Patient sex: M
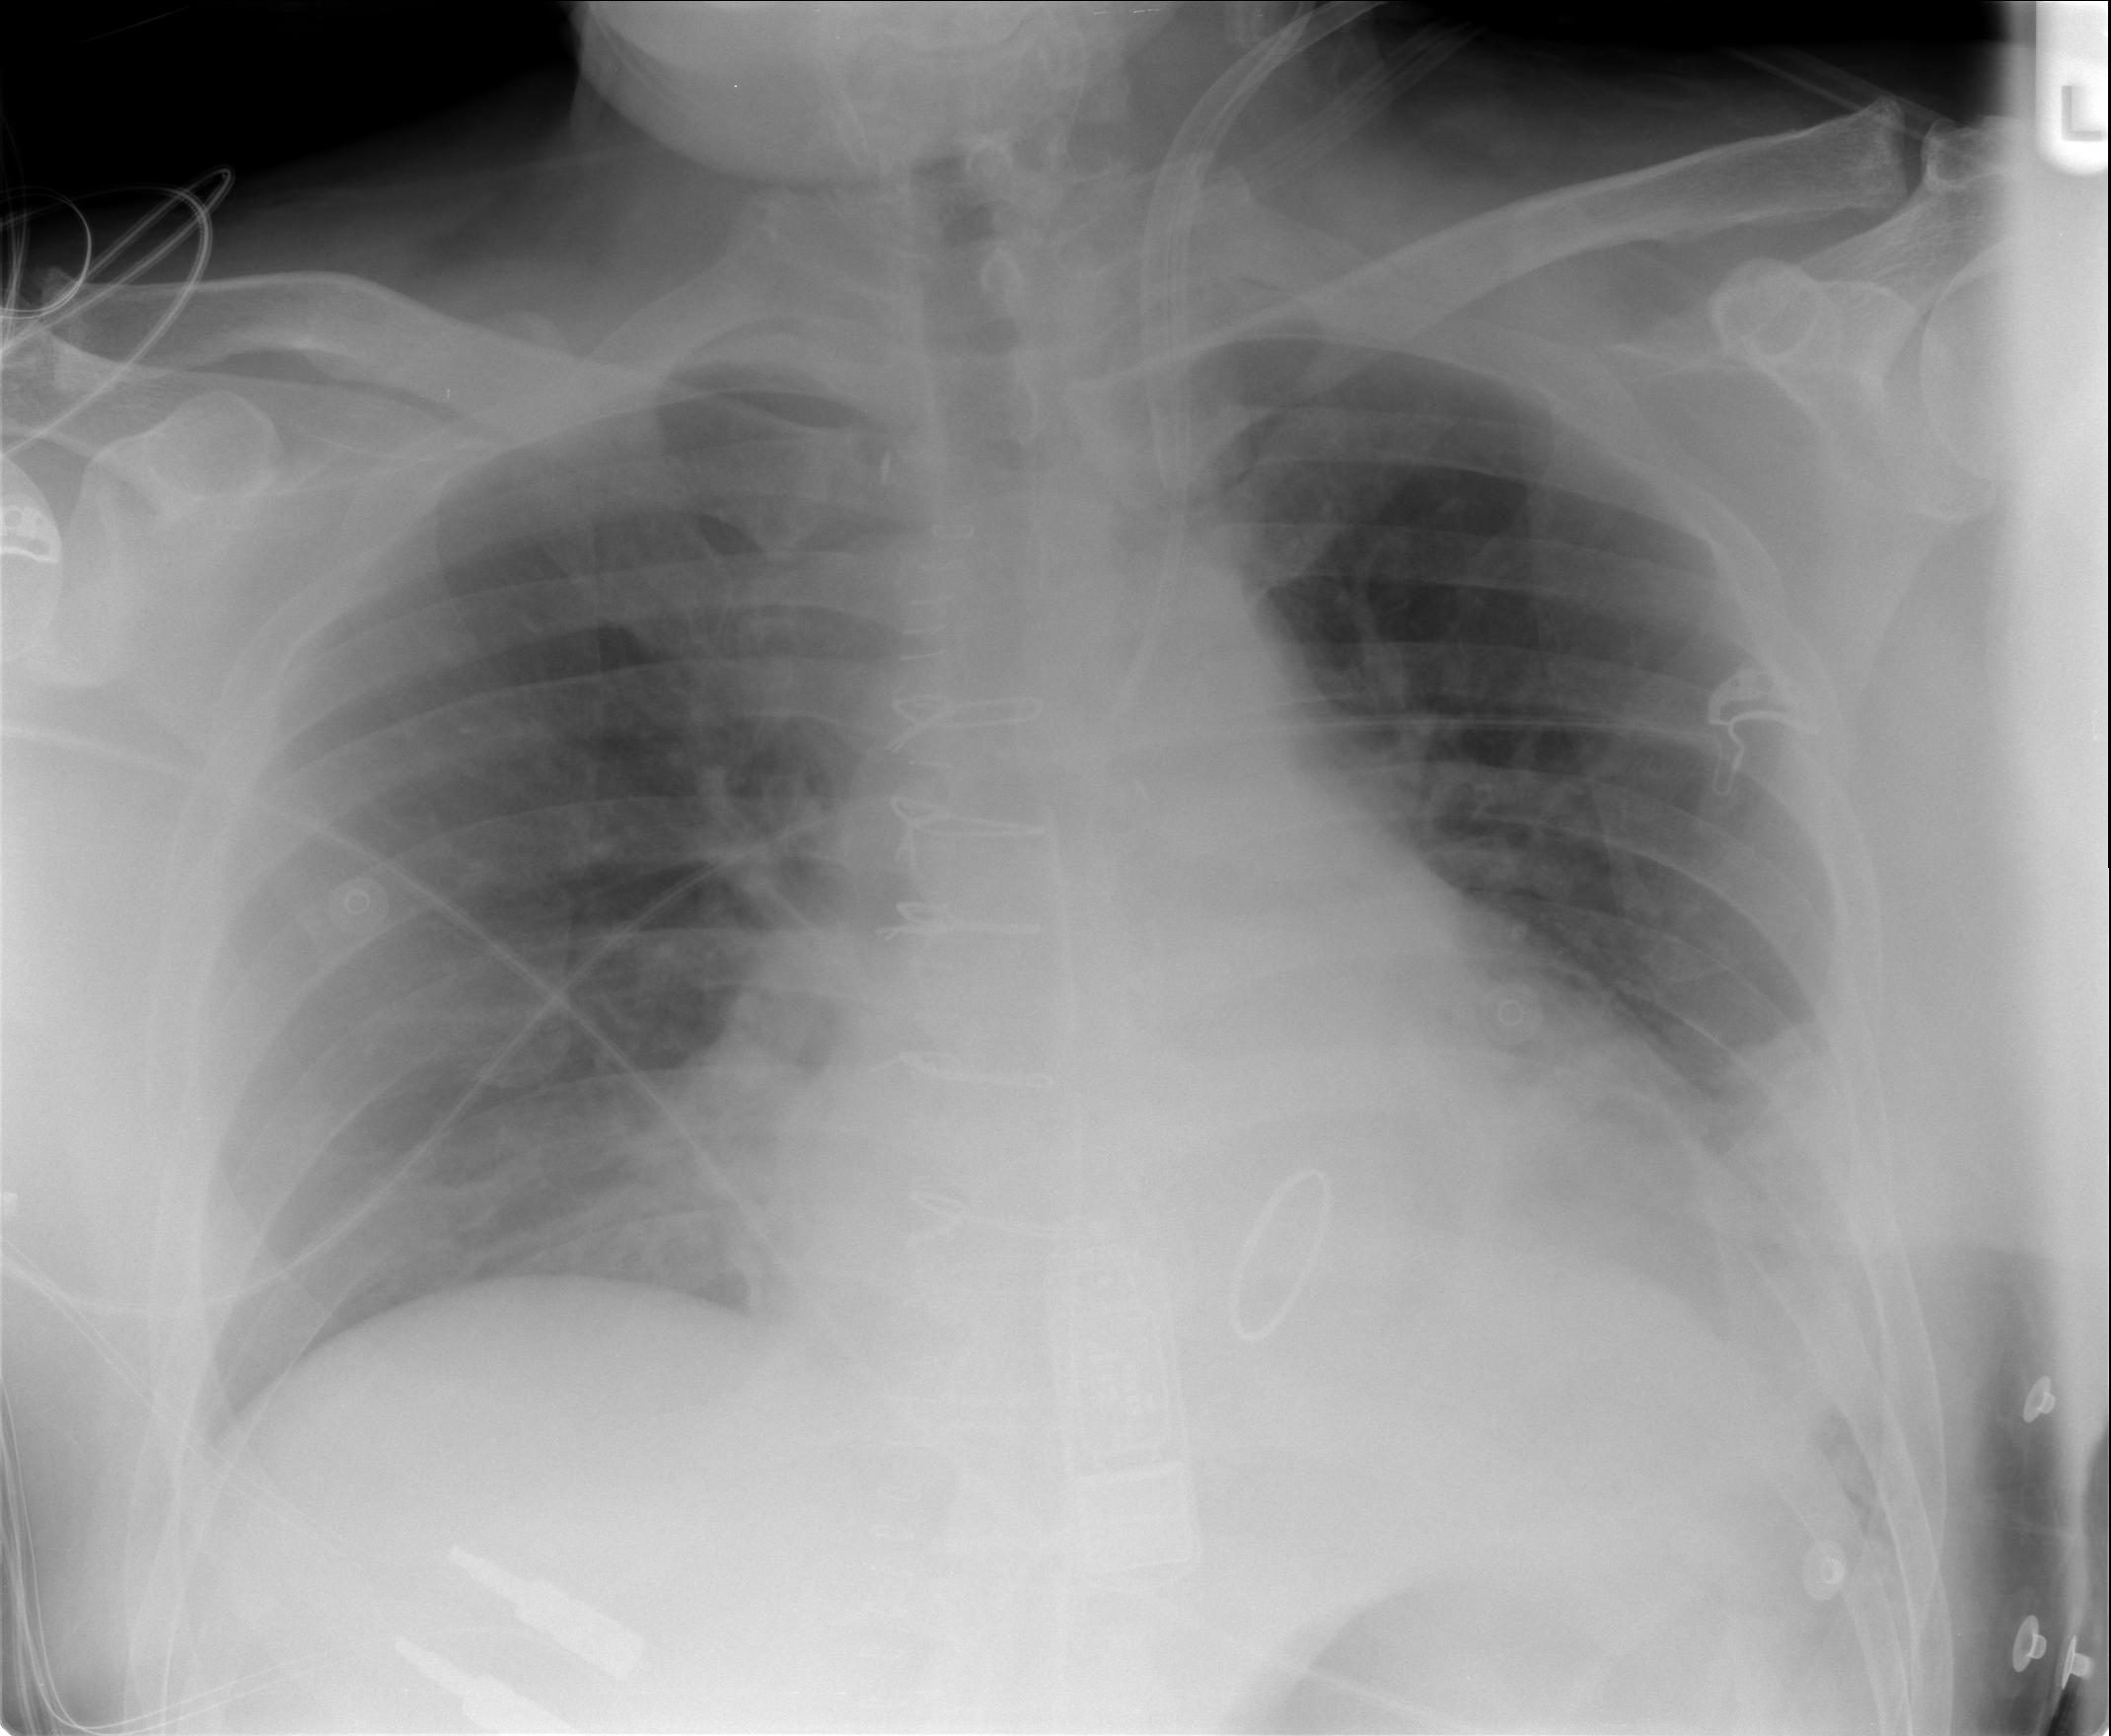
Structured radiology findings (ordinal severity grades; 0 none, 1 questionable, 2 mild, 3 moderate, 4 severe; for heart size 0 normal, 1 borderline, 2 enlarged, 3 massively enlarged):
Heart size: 2
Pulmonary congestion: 0
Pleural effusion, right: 0
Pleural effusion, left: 2
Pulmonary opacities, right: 0
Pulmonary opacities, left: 0
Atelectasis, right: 0
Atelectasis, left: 2